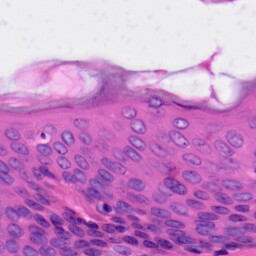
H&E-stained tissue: Skin